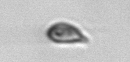
Label: Cryptophyta